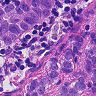
Metastatic tissue present: yes